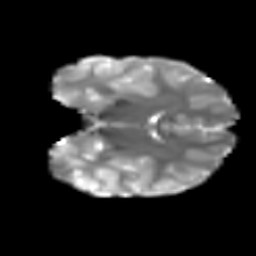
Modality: T2w
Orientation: coronal
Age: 11
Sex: female
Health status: ill
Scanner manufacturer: ge
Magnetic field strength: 3 T
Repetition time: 6.752 s
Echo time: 0.079 s